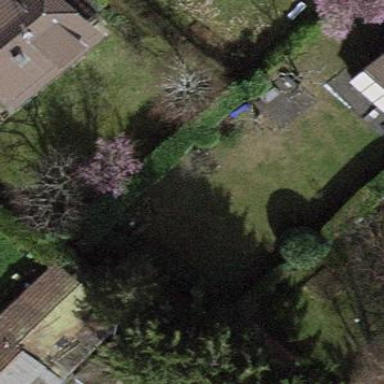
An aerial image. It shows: Garden enclosed by fence.